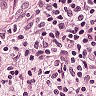
Metastatic tissue present: yes